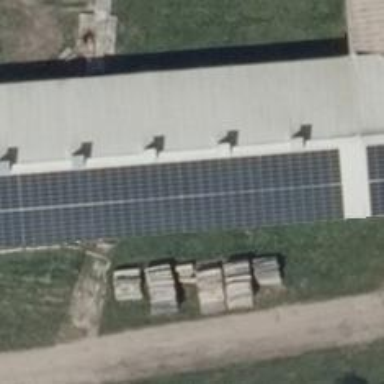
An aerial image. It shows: Small solar photovoltaic panel generator is producing electricity.